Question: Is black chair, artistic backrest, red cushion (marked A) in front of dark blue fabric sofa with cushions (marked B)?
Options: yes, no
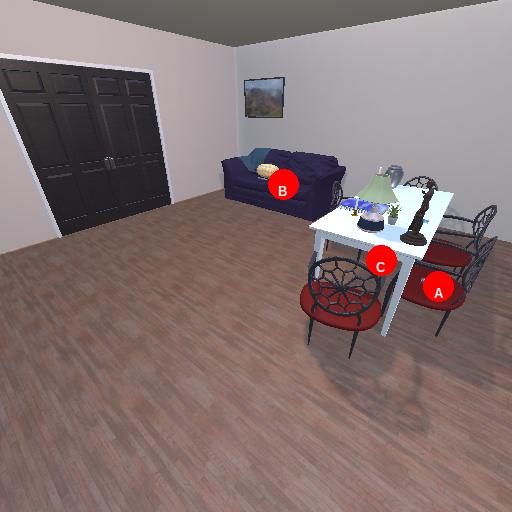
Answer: yes